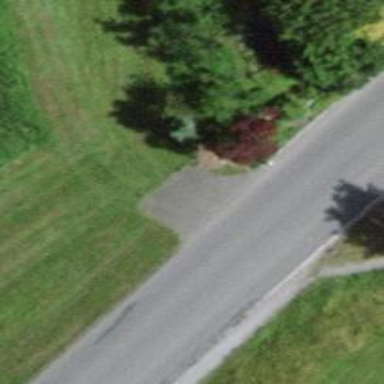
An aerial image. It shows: Hedge barrier.